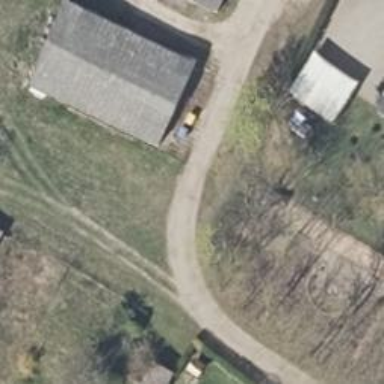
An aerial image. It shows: Driveway leading to service road.